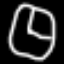
Label: clock